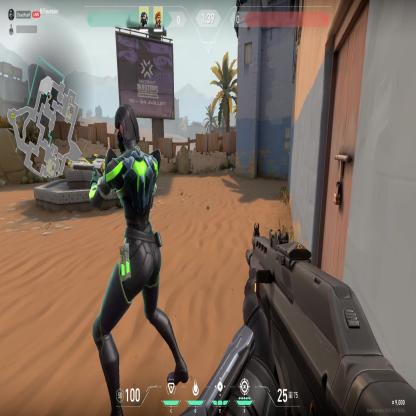
Label: teammate